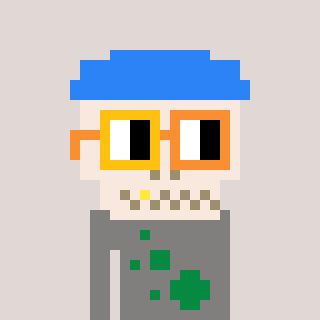
a pixel art character with square yellow and orange glasses, a skeleton-hat-shaped head and a bluegrey-colored body on a warm background